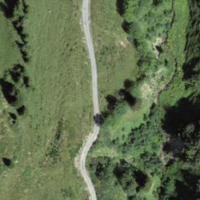
EUNIS habitat code: 23
Species observed at this site:
Senecio ovatus
Campanula barbata
Sorbus aucuparia